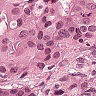
Metastatic tissue present: yes